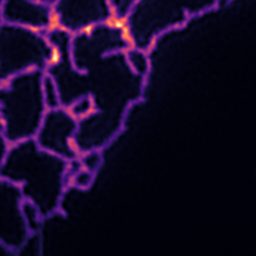
Label: Super-resolution ER image